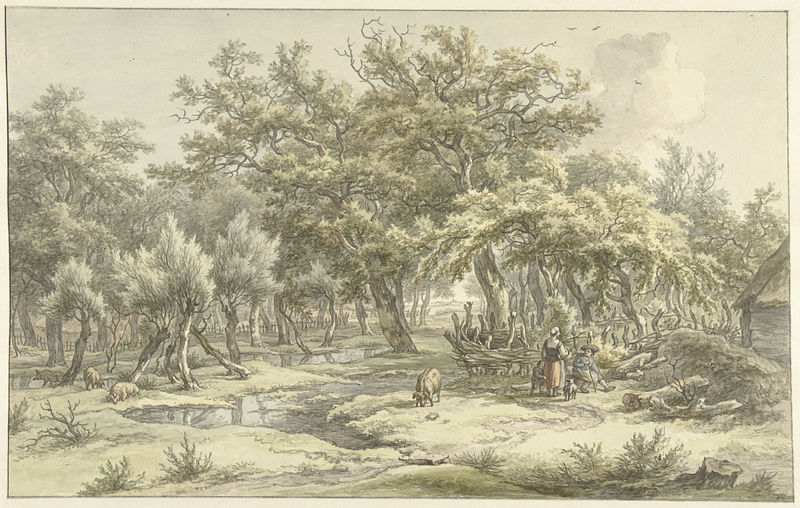
Titel: Landschap bij Eext (Drenthe)
Künstler: Egbert van Drielst
Standort: Amsterdam
Institution: Rijksmuseum
Schlagwörter: pastel, zeichnung, landschaft, bauernlandschaft